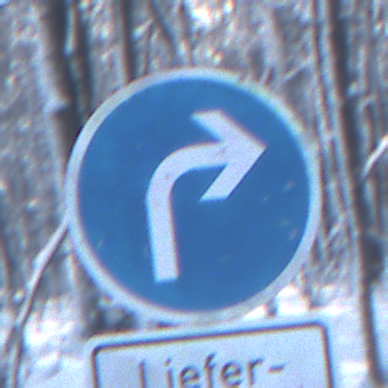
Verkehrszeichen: VorgeschriebeneFahrtrichtungRechts
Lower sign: BesondereFahrzeugeUndTransportgueter5
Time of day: MorningAfternoon
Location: Outdoor (Nature)
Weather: Clear
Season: Winter
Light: Natural